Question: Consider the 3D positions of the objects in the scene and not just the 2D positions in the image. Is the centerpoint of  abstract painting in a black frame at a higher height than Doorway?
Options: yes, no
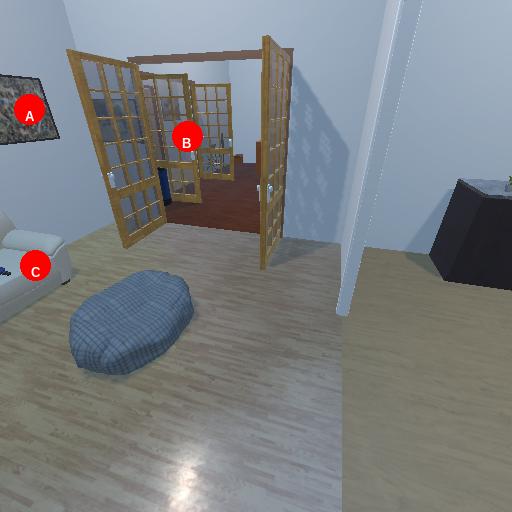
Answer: yes